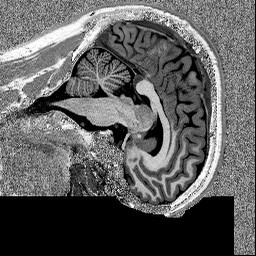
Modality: MP2RAGE
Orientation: sagittal
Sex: male